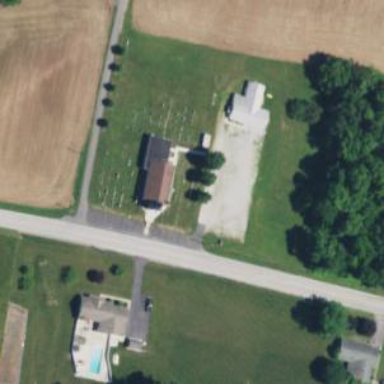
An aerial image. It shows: Place of worship belonging to the United Church of Christ.